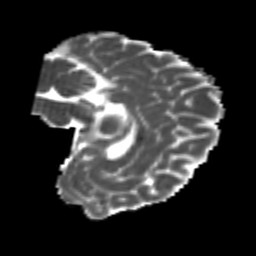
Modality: MD
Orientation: sagittal
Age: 26
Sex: female
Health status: healthy
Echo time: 0.074 s